Question: Please see the image below.

I want to add an arrow to the top right of a 'div' which I am treating as editable input box.
Please help me how I can achieve this using CSS.
I since I need this as a 'div' to show emoticons as images over it.
'''
<div placeholder="Your message" id="Message">
...
</div>
'''
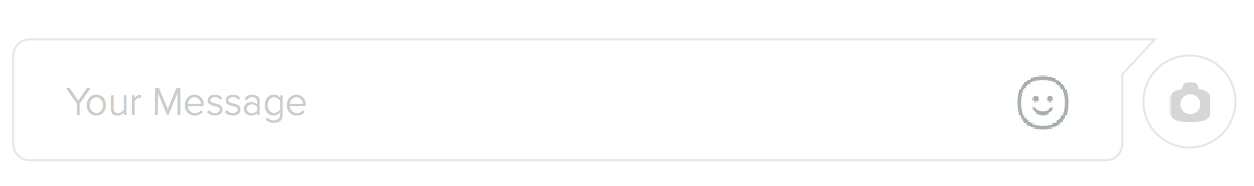
Answer: You can do it like in the below snippet. The method used to achieve the shape is as given below:
- 'div'- 'skew'-
You can adjust the height and border-radius as required. I have set the positioning such that even a change in height/width of parent would not affect it.
'''
div.shape {
position: relative;
width: 300px;
height: 100px;
padding: 4px;
margin-top: 20px;
border: 2px solid gray;
border-right: none; /* not required as the shape needs to be transparent */
border-radius: 8px; /* not required as the right border is done through pseudo element */
border-top-right-radius: 0px;
border-bottom-right-radius: 0px;
}
div.shape:before {
position: absolute;
content: '';
top: -2px; /* equal to border top of parent - no need to change*/
right: -6px; /* for positioning - no need to change*/
height: 15%; /* should be changed depending on height of arrow */
width: 10%; /* should be changed depending on width of arrow */
border-top: 2px solid gray;
border-right: 3px solid gray; /* thicker border because skew makes it thin */
/* to achieve the arrow like shape */
-webkit-transform-origin: bottom right;
-webkit-transform: skew(-45deg);
-moz-transform: skew(-45deg);
transform: skew(-45deg);
}
div.shape:after {
position: absolute;
content: '';
right: -6px; /* for positioning - no need to change*/
height: 85%; /* height of parent - height of arrow */
width: 2%; /* no need to change */
bottom: -2px; /* equal to border bottom of parent - no need to change*/
border-right: 2px solid gray;
border-bottom: 2px solid gray;
border-bottom-right-radius: 8px; /* for producing curve on bottom right */
}
/* Just for demo */
body {
background: -webkit-linear-gradient(0deg, crimson, indianred, purple);
background: -moz-linear-gradient(90deg, crimson, indianred, purple);
background: linear-gradient(90deg, crimson, indianred, purple);
}
'''
'''
<div class="shape">
Lorem Ipsum Dolor Sit Amet...
</div>
'''
---
The arrow can be added to the left side by changing the positioning attributes and the skew direction (from positive angle to negative angle) like in the below snippet.
'''
div.shape {
position: relative;
width: 300px;
height: 100px;
padding: 4px;
margin-top: 20px;
margin-left: 20px;
border: 2px solid gray;
border-left: none; /* not required as the shape needs to be transparent */
border-radius: 8px; /* not required as the right border is done through pseudo element */
border-top-left-radius: 0px;
border-bottom-left-radius: 0px;
}
div.shape:before {
position: absolute;
content: '';
top: -2px; /* equal to border top of parent - no need to change*/
left: -6px; /* for positioning - no need to change*/
height: 15%; /* should be changed depending on height of arrow */
width: 10%; /* should be changed depending on width of arrow */
border-top: 2px solid gray;
border-left: 3px solid gray; /* thicker border because skew makes it thin */
/* to achieve the arrow like shape */
-webkit-transform-origin: bottom right;
-webkit-transform: skew(45deg);
-moz-transform: skew(45deg);
transform: skew(45deg);
}
div.shape:after {
position: absolute;
content: '';
left: -6px; /* for positioning - no need to change*/
height: 85%; /* height of parent - height of arrow */
width: 2%; /* no need to change */
bottom: -2px; /* equal to border bottom of parent - no need to change*/
border-left: 2px solid gray;
border-bottom: 2px solid gray;
border-bottom-left-radius: 8px; /* for producing curve on bottom right */
}
/* Just for demo */
body {
background: -webkit-linear-gradient(0deg, crimson, indianred, purple);
background: -moz-linear-gradient(90deg, crimson, indianred, purple);
background: linear-gradient(90deg, crimson, indianred, purple);
}
'''
'''
<div class="shape">
Lorem Ipsum Dolor Sit Amet...
</div>
'''